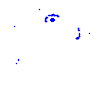
Particle: pion